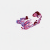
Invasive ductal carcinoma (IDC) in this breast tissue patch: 0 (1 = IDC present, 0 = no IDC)